Question: Hey guys, I'm using GWT for a data-driven web application, and I'm having issues with a CellTable embedded in a TabLayoutPanel. As you can see from the screenshot, the scroll bar for the table does not appear inside the bounds of the TabLayoutPanel. (You can see just a couple pixels of it on the right.) If I mouse over the TabLayoutPanel in the inspector, it properly shows the boundary ending at that black border on the right.
For some reason I haven't been able to determine, the TabLayoutPanelContent object is extending outside the bounds of its parent, the TabLayoutPanel. Has anyone run into an issue like this before? Or does anyone see an issue in the HTML/CSS that might suggest a solution? I'm sure it's something minor, but it's frustratingly difficult to find.
TIA!

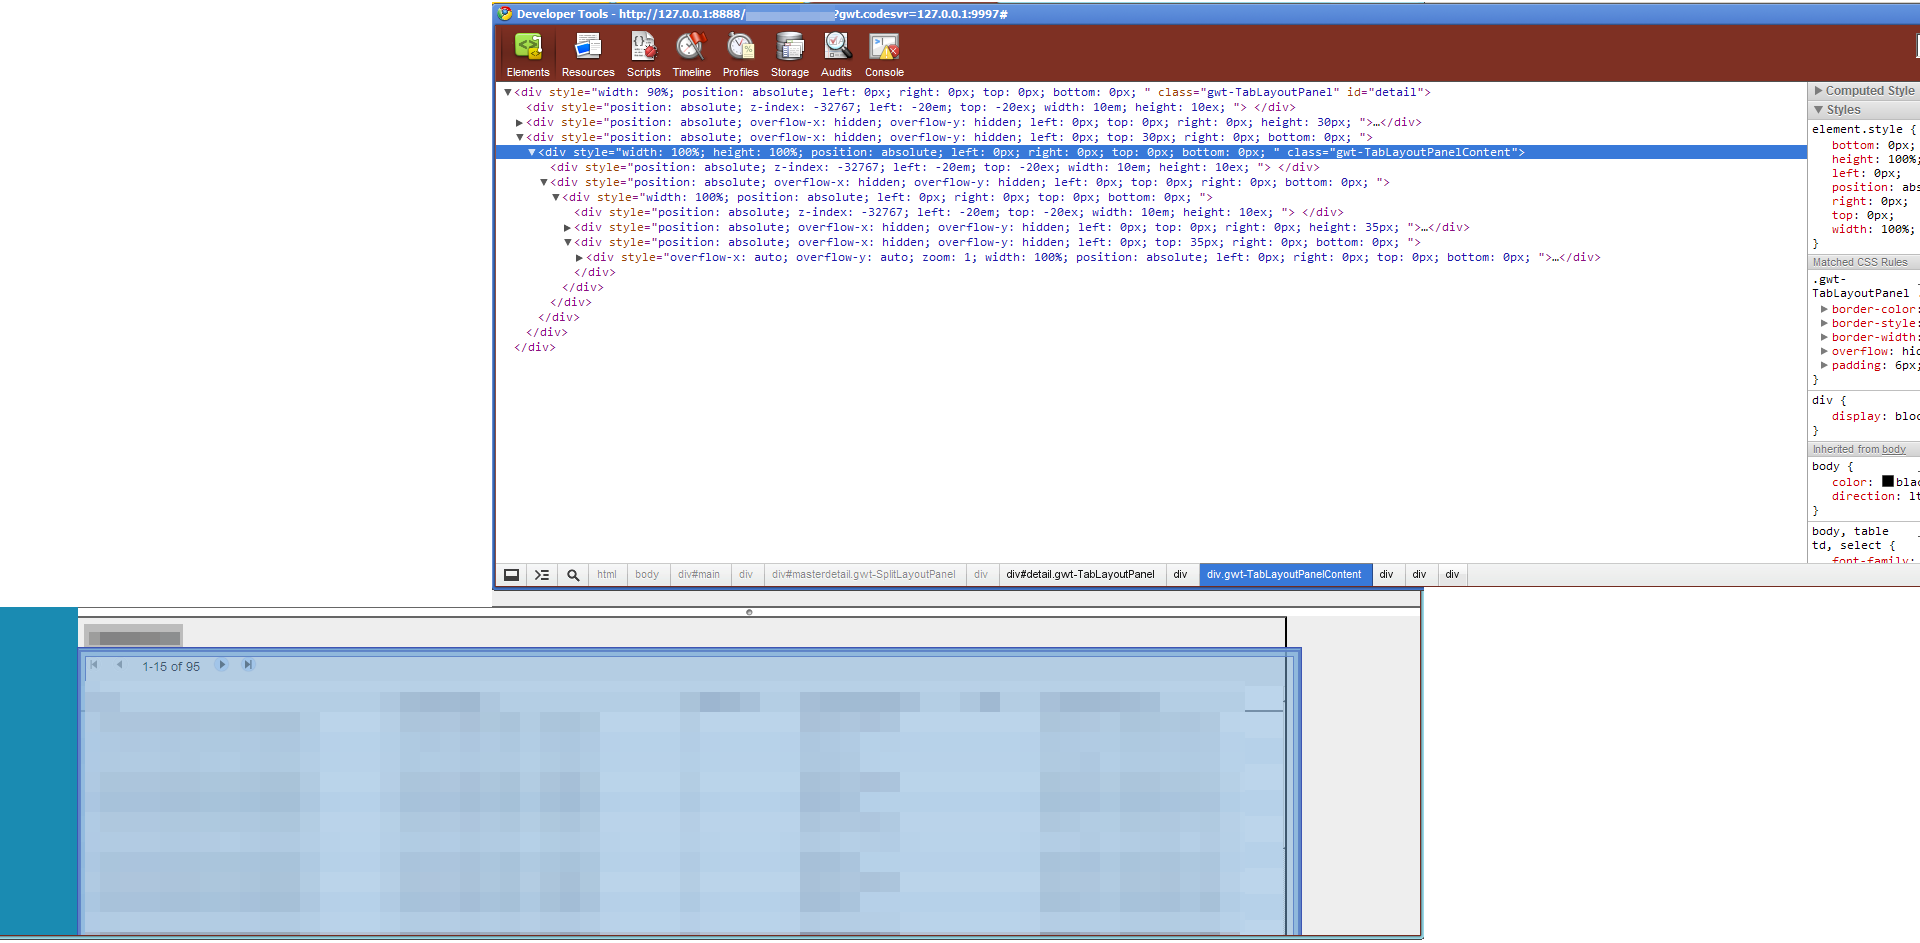
Answer: The trick to finding a solution always seems to be just asking the question. :)
I had apparently set the width of one-too-many widgets to 100%. (Between the TabLayoutPanel, ScrollPanel, CellTable, etc.) I just removed all the width constraints, then slowly added them as needed until the UI was as desired.